Interaction volume radius: 5 \u00c5
Interaction volume height: 20 \u00c5
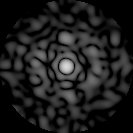
Disorder parameter: 0.7873